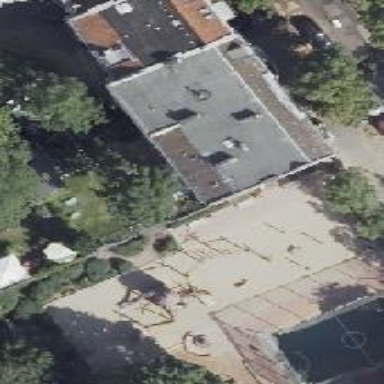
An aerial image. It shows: Unique apartment building with double saltbox roof shape.